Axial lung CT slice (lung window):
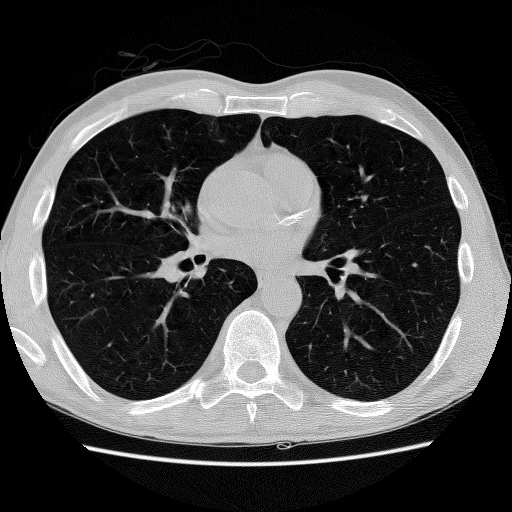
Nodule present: no